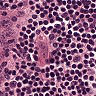
Metastatic tissue present: no